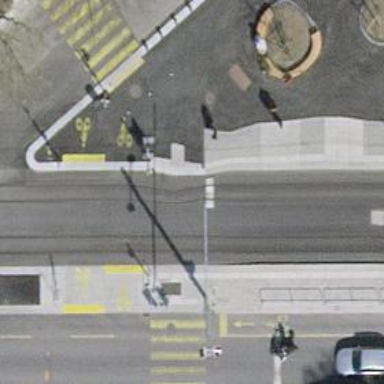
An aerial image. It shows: Crossing for the railway.